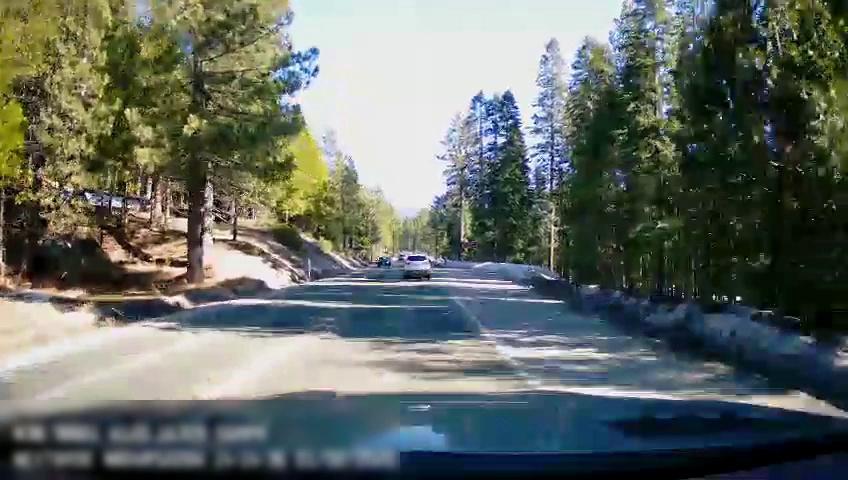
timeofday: Day
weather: Sunny
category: Drivable Space
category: Vehicles | SUV
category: Lanes | Current Lane
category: Lanes | Alternate Lane